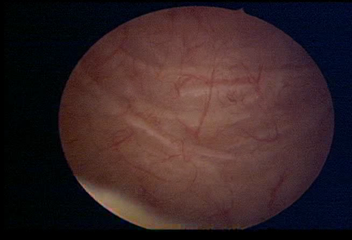
Modality: WLC
Class: Normal mucosa
Bladder cancer association: No